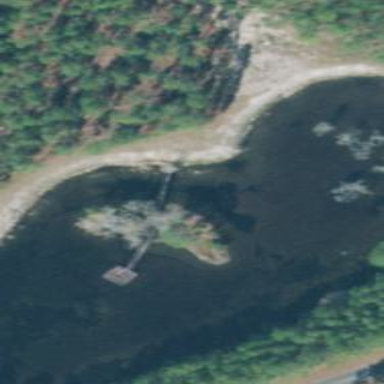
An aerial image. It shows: Peaceful pond surrounded by nature.